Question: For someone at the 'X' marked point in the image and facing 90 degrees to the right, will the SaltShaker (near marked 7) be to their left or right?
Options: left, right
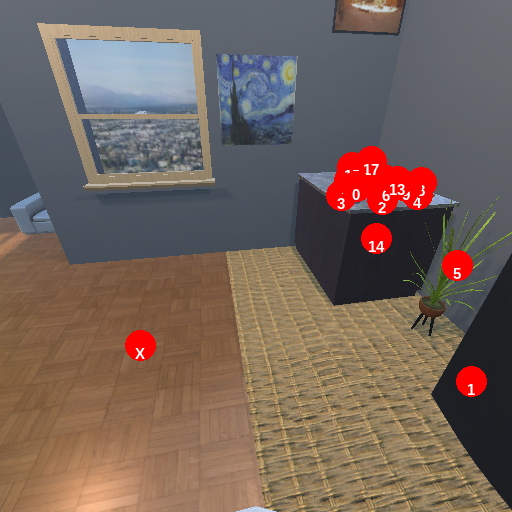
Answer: left